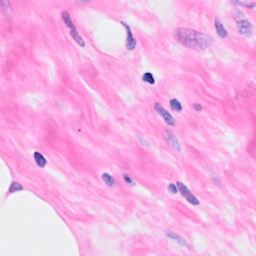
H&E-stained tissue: Breast